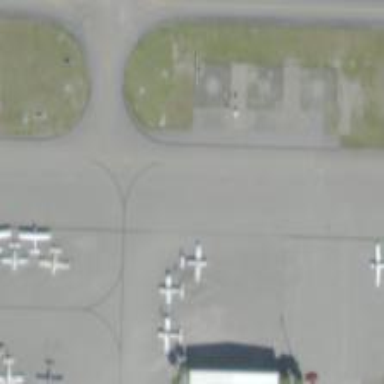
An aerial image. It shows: View of taxiway at the airport.